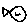
Label: fish